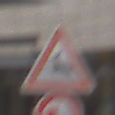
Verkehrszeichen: WildwechselRechts
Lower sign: UeberholverbotKraftfahrzeuge
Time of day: Midday
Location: Outdoor (Urban)
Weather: Overcast
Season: NotSpecified
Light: Natural